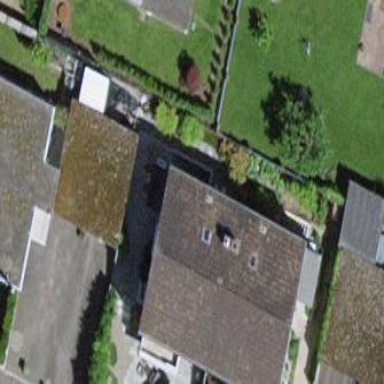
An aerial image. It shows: Semidetached house.